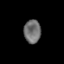
Tissue: lung
Cell type: Myeloid cells
Senescence score: 0.217
Nuclear area (px): 384
Mean DAPI intensity: 111.917